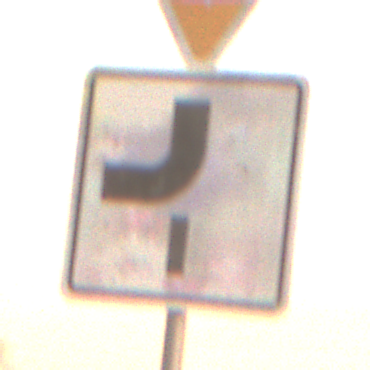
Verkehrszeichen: VerlaufVorfahrtsstrasse7
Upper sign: VorfahrtGewaehren
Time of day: SunriseSunset
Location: Outdoor (Nature)
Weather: PartlyCloudy
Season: NotSpecified
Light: Natural